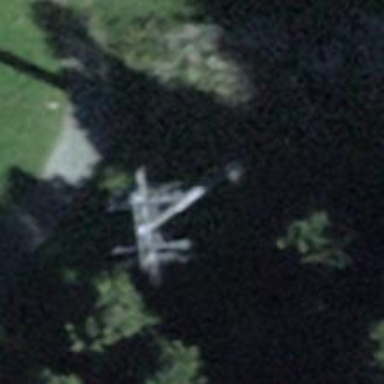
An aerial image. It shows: Pylon used for aerialway.